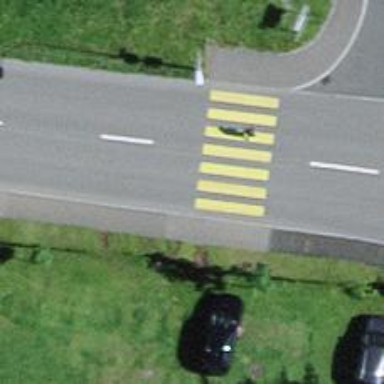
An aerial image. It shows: Zebra crossing on the road.